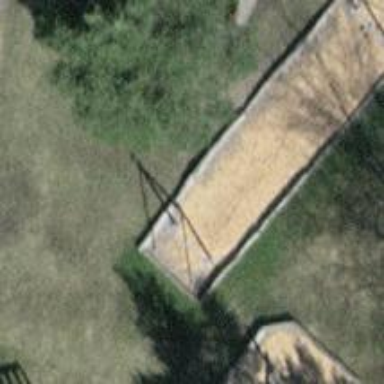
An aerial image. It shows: Playground featuring zipwire.